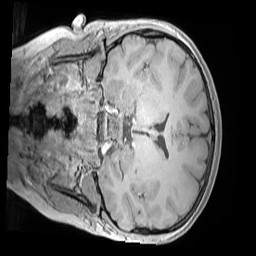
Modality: MP2RAGE
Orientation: coronal
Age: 11
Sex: male
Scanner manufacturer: siemens
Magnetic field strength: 3 T
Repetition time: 4 s
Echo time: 0.00303 s